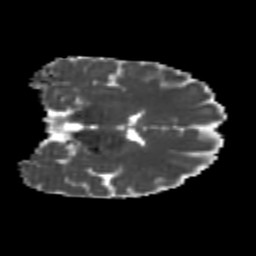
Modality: MD
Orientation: coronal
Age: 23
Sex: female
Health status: healthy
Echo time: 0.074 s